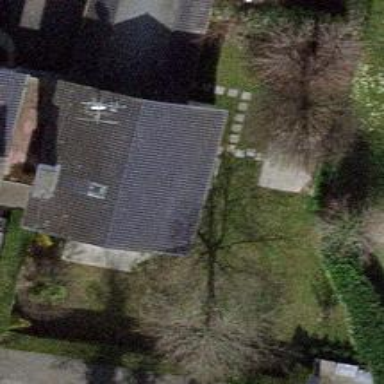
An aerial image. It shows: Garden surrounded by fence.